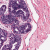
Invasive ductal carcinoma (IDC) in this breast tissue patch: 0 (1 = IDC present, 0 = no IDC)